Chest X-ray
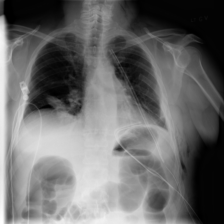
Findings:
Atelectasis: positive
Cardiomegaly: negative
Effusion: negative
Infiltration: negative
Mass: negative
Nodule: negative
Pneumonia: negative
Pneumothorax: negative
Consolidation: positive
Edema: negative
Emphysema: negative
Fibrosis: negative
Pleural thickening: negative
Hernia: negative